Question: Count the number of objects in the diagram.
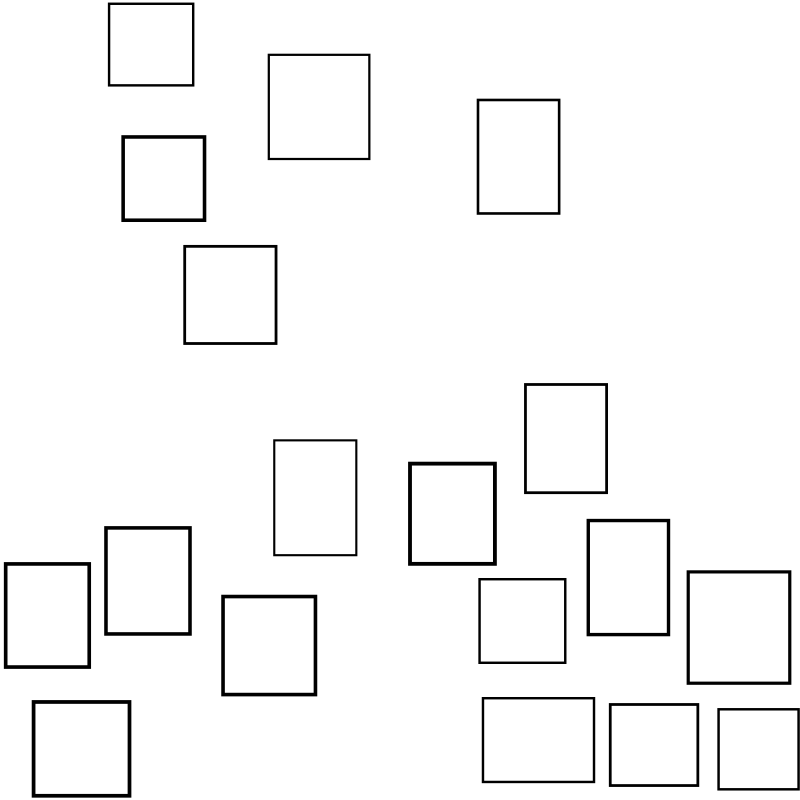
Answer: 18